Interaction volume radius: 10 \u00c5
Interaction volume height: 15 \u00c5
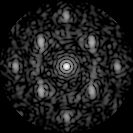
Disorder parameter: 0.4536